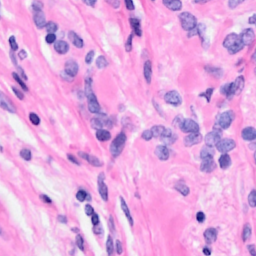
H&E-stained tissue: Breast